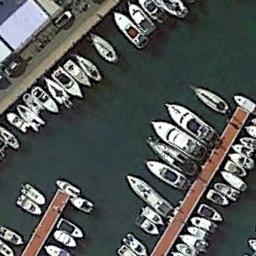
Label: harbor